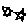
Label: star